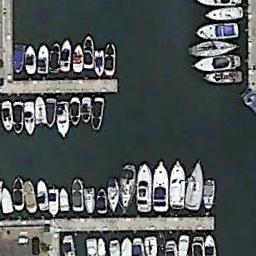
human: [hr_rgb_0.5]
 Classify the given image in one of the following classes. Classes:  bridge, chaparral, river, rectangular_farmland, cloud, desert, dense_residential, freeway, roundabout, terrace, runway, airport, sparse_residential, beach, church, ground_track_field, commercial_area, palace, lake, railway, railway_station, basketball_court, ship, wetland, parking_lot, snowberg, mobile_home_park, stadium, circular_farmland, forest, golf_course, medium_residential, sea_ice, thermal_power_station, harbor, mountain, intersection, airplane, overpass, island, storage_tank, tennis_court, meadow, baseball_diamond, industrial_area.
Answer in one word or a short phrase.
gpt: harbor